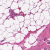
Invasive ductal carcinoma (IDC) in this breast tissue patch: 0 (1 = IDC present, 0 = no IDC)